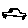
Label: car